Current action and preconditions to check: trajectory_clear

Your task: For each precondition in the list above, predict whether it will hold at this action.

Consider the current scene as observed from the mobile robot's camera, and analyze the predicted future states of all dynamic agents (e.g., people, animals, vehicles, or any moving entities) within the NEXT SECOND.

IMPORTANT: Only answer "very likely" if you are absolutely certain—based on strong, clear evidence—that a dynamic agent will violate the precondition in the predicted future state. Do NOT answer "very likely" for unlikely, ambiguous, or low-probability risks.

Ask yourself for each precondition: Is there a high probability, with clear and convincing evidence, that the predicted future states of any dynamic agent will interfere with the predicted future state of the currently executing action within the NEXT SECOND, causing that precondition to fail?

Assess the risk level based on these predictions. Use "likely" or "very likely" if motions create a clear risk of interference.

Use "neutral" or "improbable" if agents are nearby but their predicted paths are clearly diverging or non-conflicting.

Failure Risk Categories: "very improbable", "improbable", "neutral", "likely", "very likely"

Answer Format: Output ONLY the probability_of_failure value from these categories: "very improbable", "improbable", "neutral", "likely", "very likely"

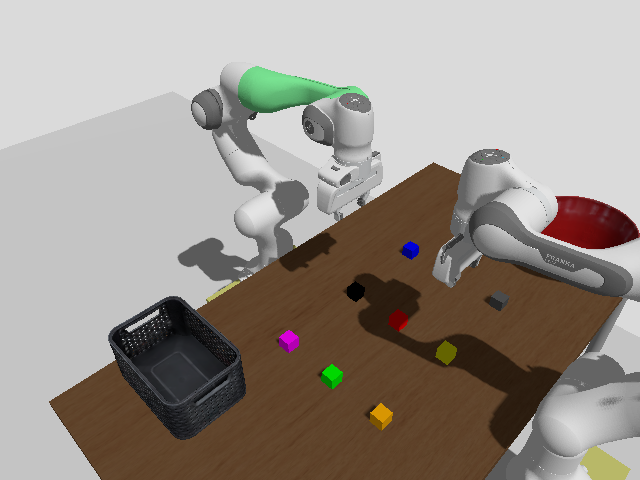

Answer: very improbable